RGB frame:
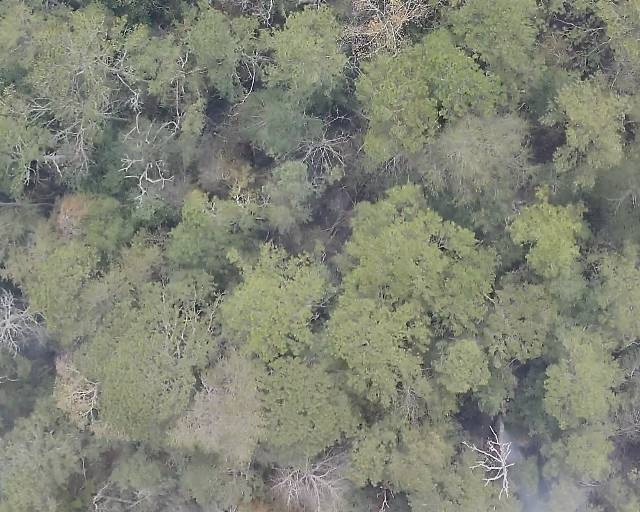
Thermal frame:
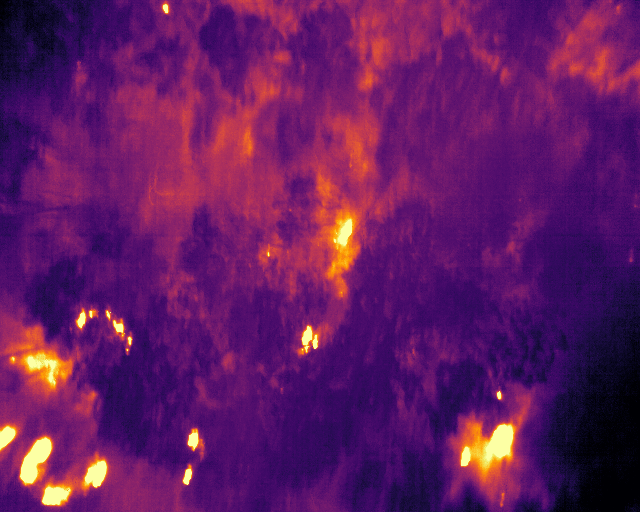
Captured: 2026-02-26 03:08:38
Pixels at or above 80 °C: 315 (fraction of frame: 0.0009613)